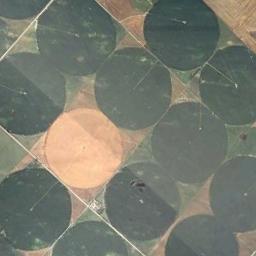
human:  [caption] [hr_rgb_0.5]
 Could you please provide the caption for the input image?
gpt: There are some deep green circle farmland and a bare circle farmland .

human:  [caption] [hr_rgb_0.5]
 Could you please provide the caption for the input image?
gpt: More than ten neatly arranged circular farmland mixed with green and earth yellow .

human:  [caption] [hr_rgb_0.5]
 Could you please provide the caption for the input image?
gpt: Only one circular field is the earth color .

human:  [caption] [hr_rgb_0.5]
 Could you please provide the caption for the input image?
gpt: Several dark green circular farmlands and a khaki circular farmlands are neatly arranged on the ground and some roads beside .

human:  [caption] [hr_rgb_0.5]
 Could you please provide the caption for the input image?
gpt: There are many circular farmlands of the same size and one of which is brown .